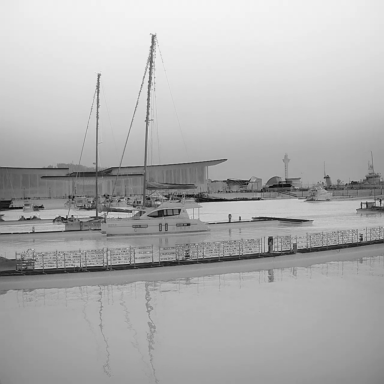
There are four objects shown in the infrared image, including three sailboats, and a canoe.